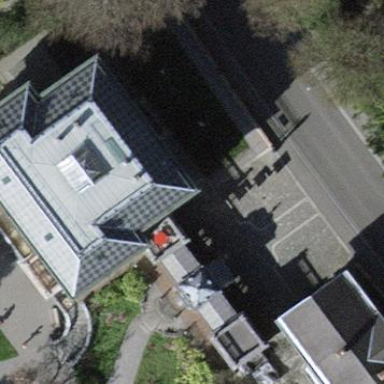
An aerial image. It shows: Historic building.